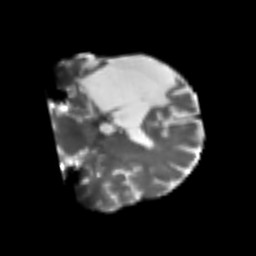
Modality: T2w
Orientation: coronal
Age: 52
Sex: male
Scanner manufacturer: siemens
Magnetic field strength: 3 T
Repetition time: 4.987 s
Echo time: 0.0792 s